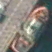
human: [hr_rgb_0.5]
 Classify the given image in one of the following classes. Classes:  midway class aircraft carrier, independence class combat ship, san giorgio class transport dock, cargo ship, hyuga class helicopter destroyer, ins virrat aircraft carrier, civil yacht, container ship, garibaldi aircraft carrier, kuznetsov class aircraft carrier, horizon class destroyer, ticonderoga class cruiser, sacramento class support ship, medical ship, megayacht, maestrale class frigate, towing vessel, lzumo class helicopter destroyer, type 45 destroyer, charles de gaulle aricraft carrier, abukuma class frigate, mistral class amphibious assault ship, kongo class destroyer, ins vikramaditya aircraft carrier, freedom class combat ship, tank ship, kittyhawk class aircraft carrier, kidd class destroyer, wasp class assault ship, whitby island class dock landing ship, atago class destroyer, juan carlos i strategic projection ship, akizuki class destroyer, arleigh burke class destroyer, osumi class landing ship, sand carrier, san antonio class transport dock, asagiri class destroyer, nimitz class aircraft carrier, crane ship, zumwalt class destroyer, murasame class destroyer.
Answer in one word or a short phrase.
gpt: Towing vessel